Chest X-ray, PA view. Patient: 21 years old, sex F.
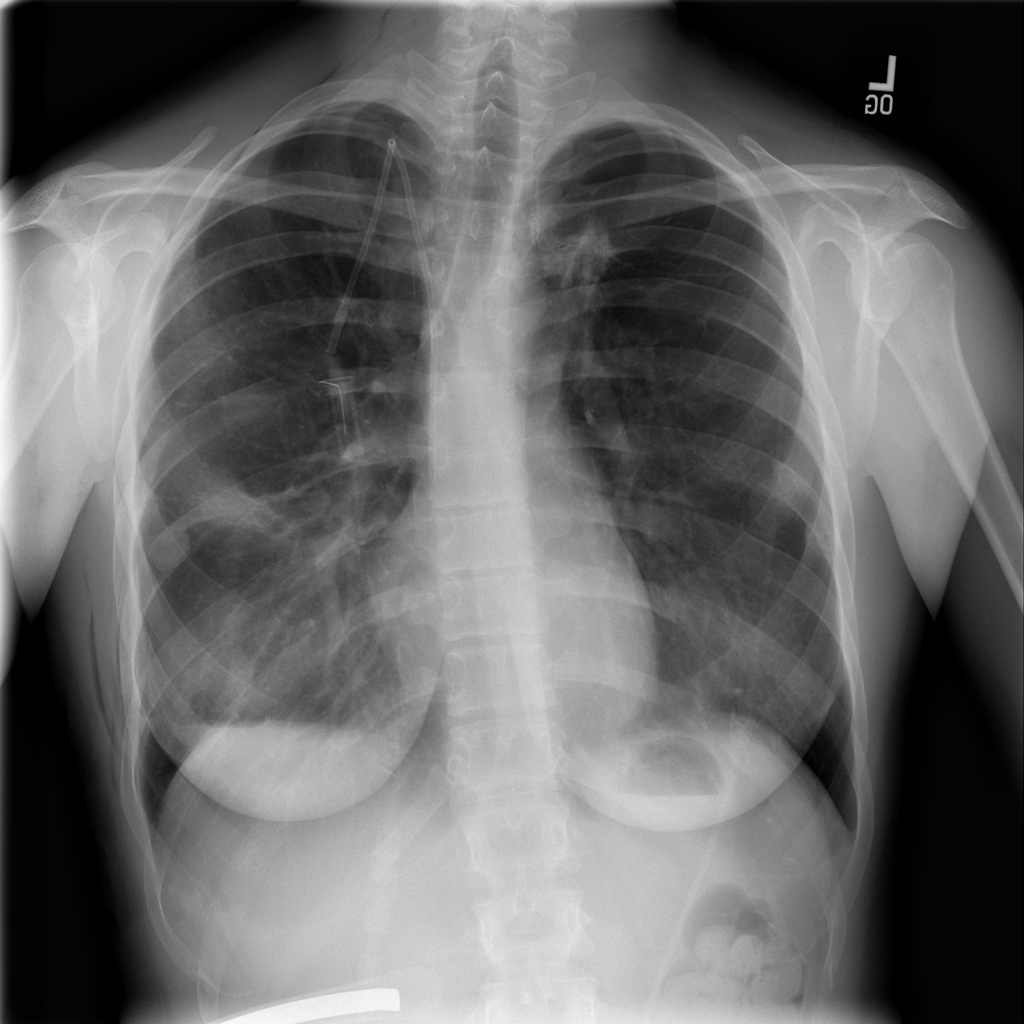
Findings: Atelectasis, Emphysema, Infiltration, Nodule, Pneumothorax